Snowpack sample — Snodgrass Mountain, Crested Butte, Colorado (2/4/25, 12:06 PM MST)
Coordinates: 38.923, -106.968
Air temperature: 35 °F
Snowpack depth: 80 cm
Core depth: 20 cm
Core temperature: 33.8 °F
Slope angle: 14°, slope face: 78°
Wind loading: low
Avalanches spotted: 0
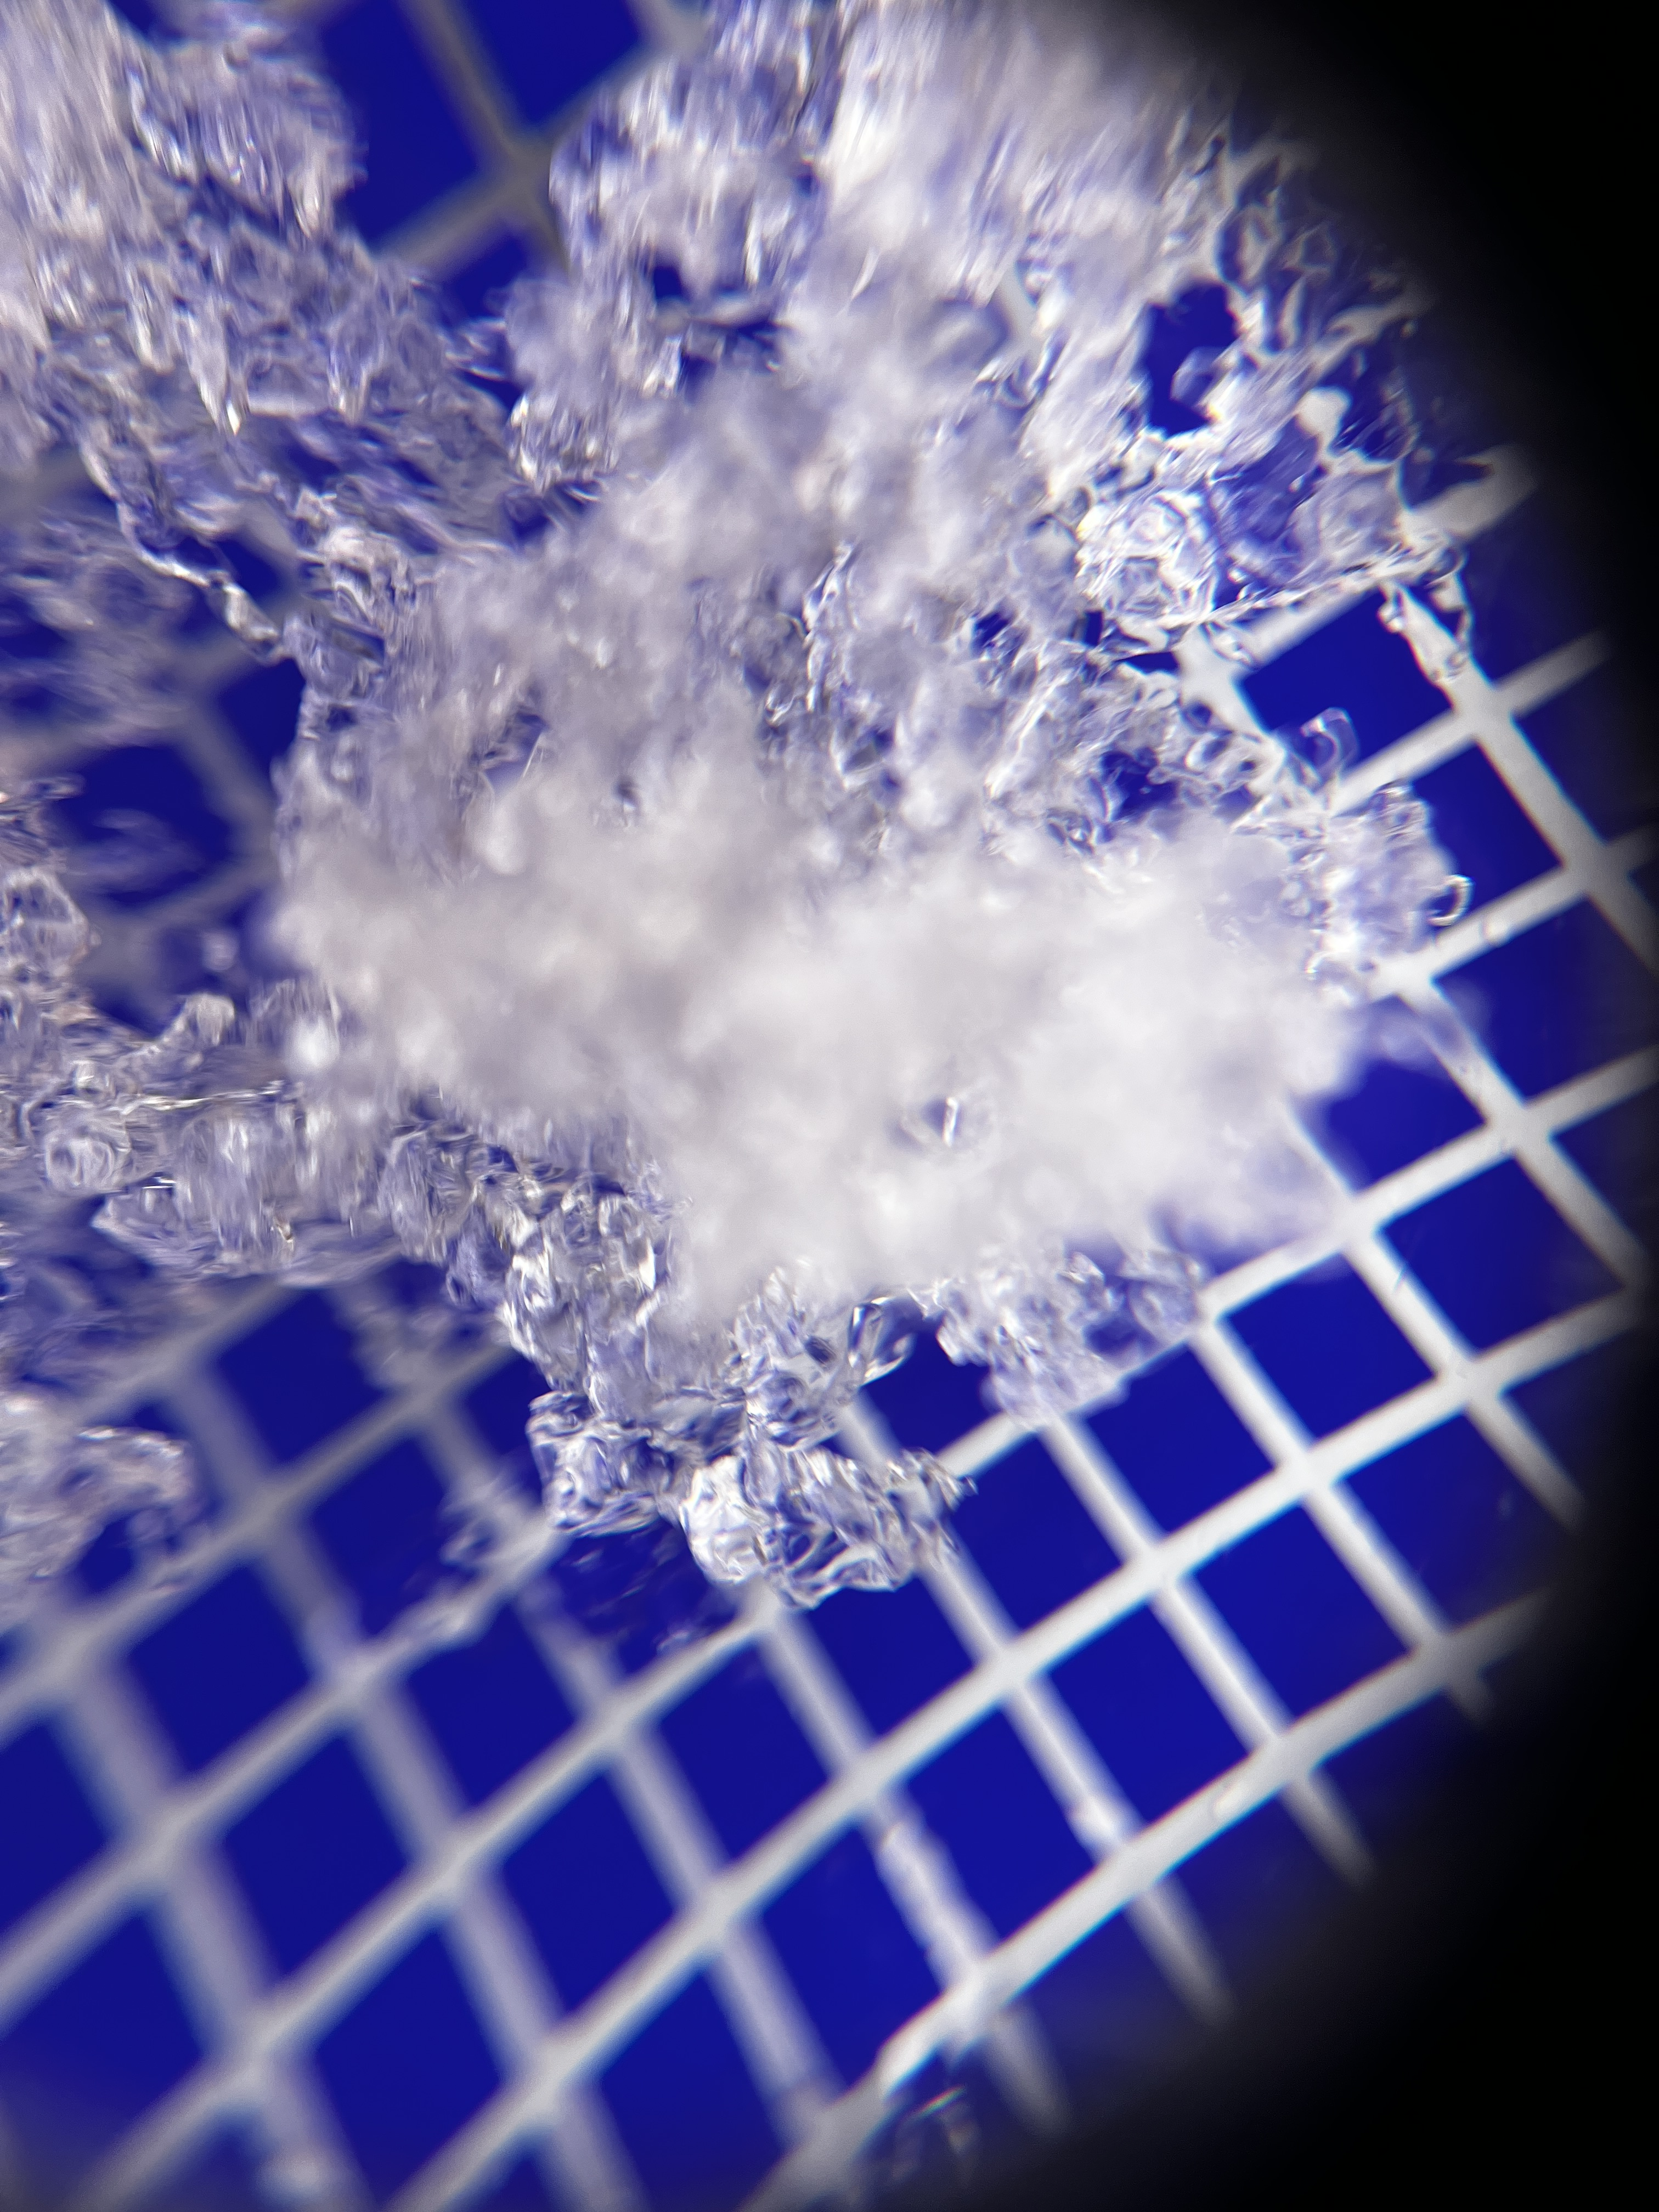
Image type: magnified_profile
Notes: No avalanches nearby, unusually warm weather for the last month reported by residents, Collected 25 yards from treeline